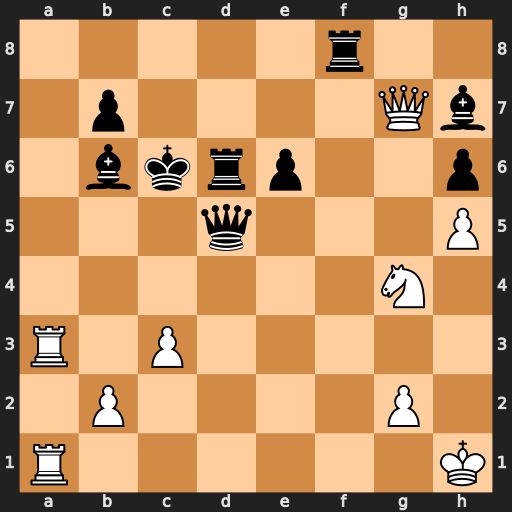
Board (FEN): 5r2/1p4Qb/1bkrp2p/3q3P/6N1/R1P5/1P4P1/R6K
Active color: w
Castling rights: -
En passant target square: -
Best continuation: Ne5+ Qxe5 Qxe5